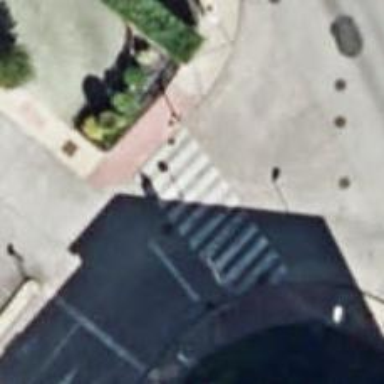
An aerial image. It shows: Zebra crossing on the road.